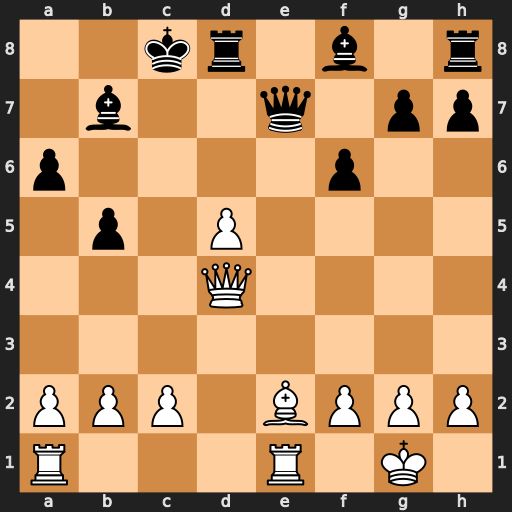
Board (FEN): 2kr1b1r/1b2q1pp/p4p2/1p1P4/3Q4/8/PPP1BPPP/R3R1K1
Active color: w
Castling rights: -
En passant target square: -
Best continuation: Bg4+ Kb8 Rxe7